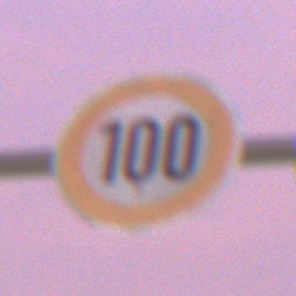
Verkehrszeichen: Geschwindigkeit100
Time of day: SunriseSunset
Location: Outdoor (Urban)
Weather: PartlyCloudy
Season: NotSpecified
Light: Artificial